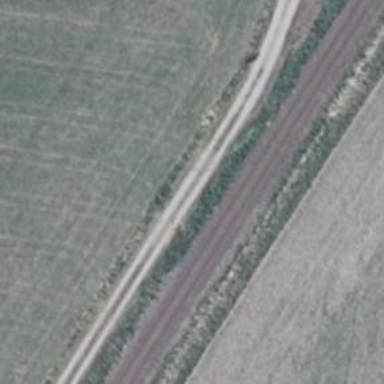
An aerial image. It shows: Railway track.